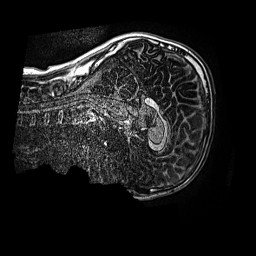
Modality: MP2RAGE
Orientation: sagittal
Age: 12
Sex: male
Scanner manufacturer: siemens
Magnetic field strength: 3 T
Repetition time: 4 s
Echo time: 0.00299 s